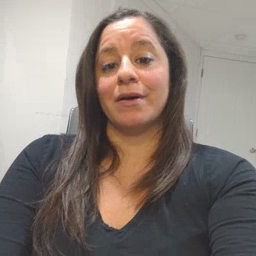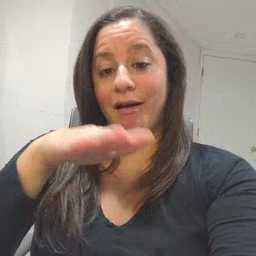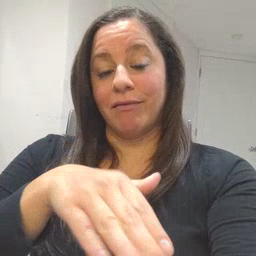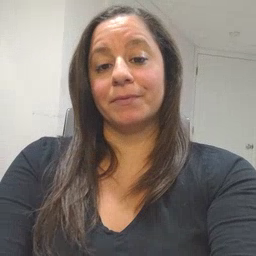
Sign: on